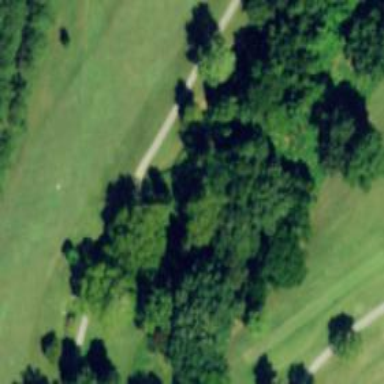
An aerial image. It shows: Service road with bridge used as golf cart path.